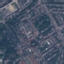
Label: Residential